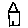
Label: house